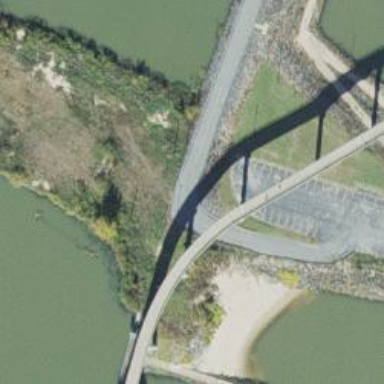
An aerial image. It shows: Bridge with supports.